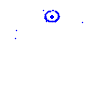
Particle: kaon